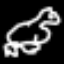
Label: frog